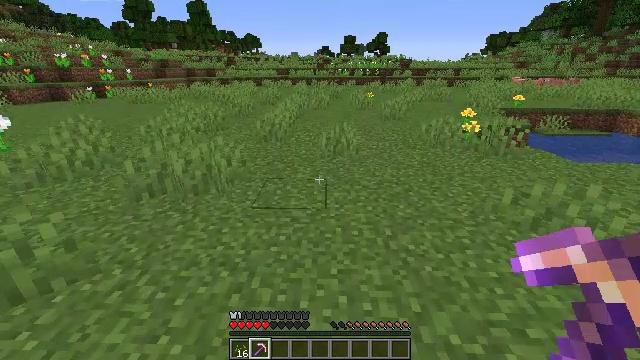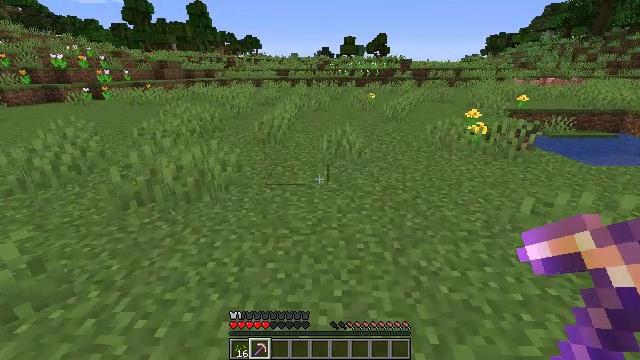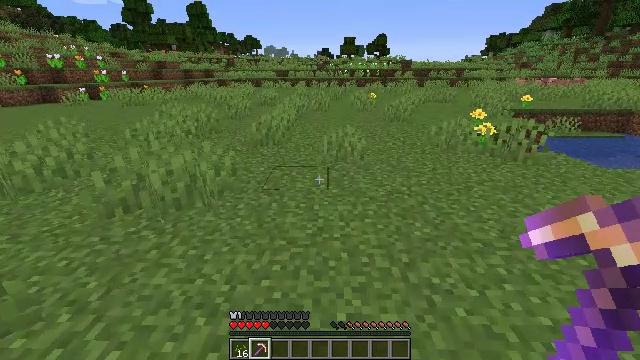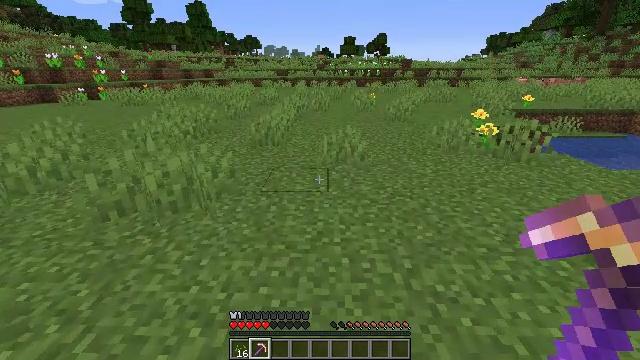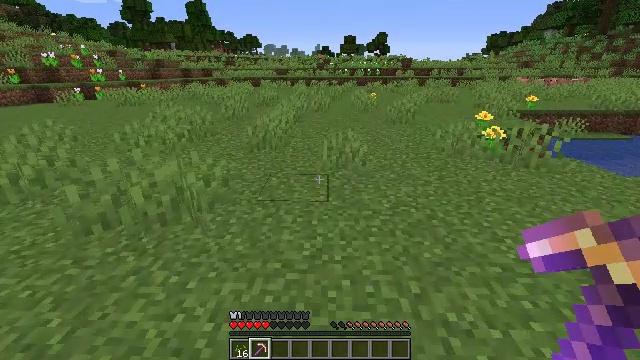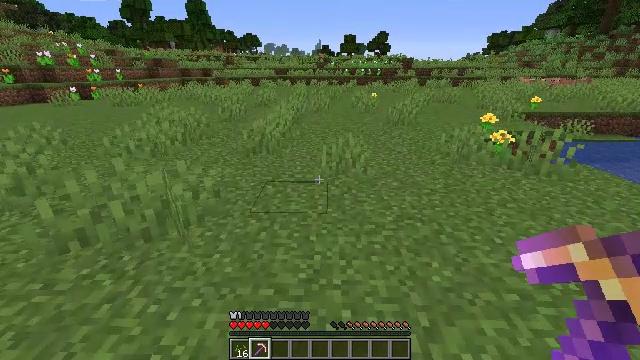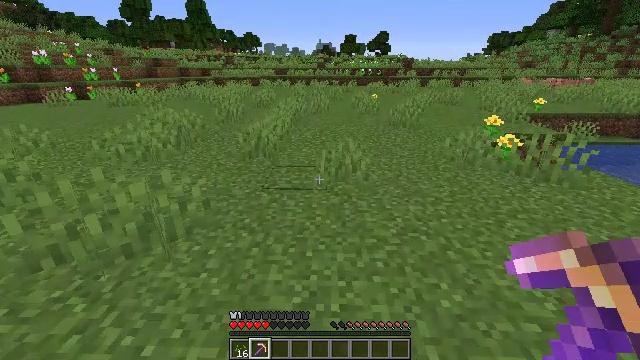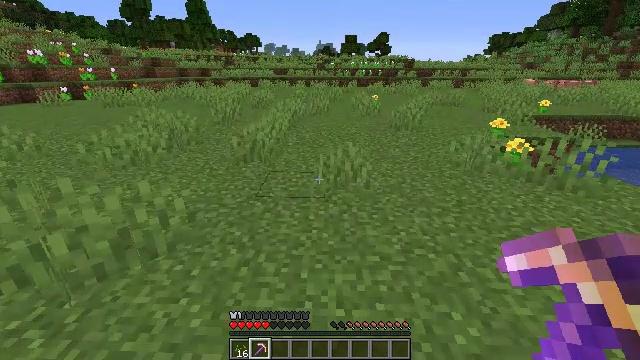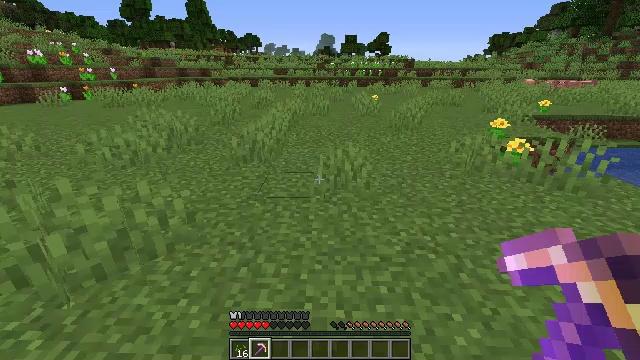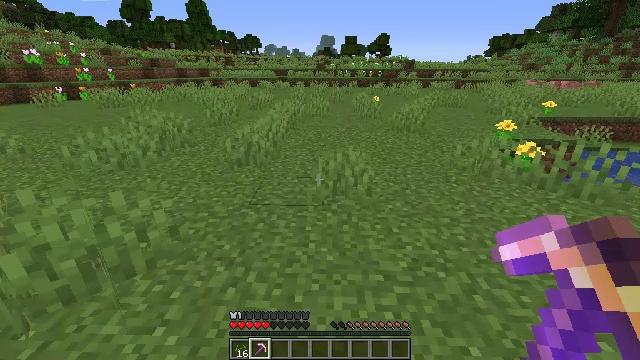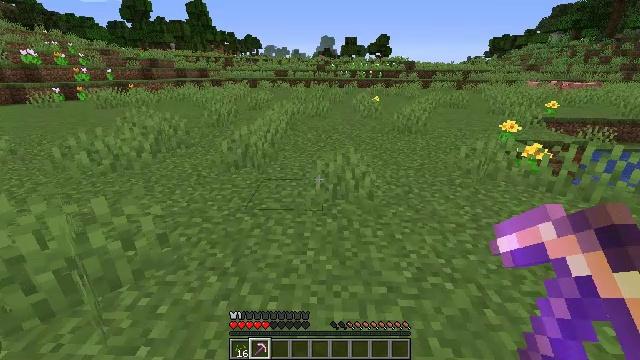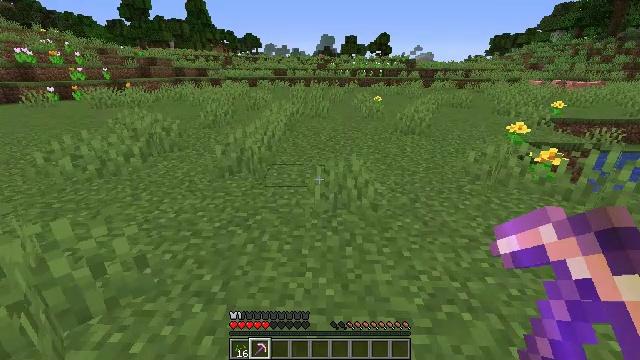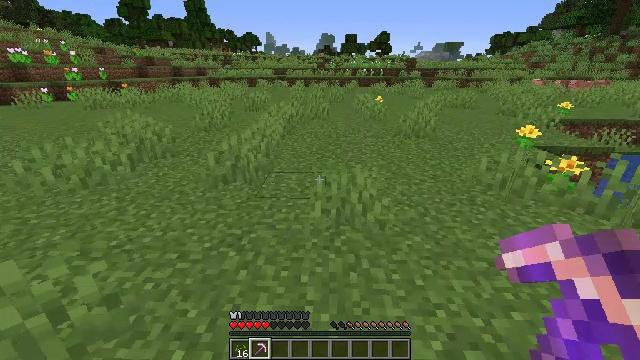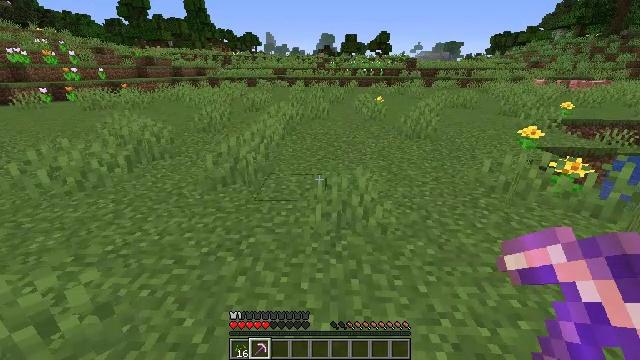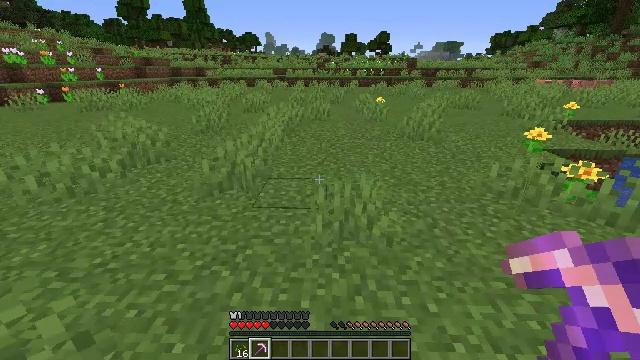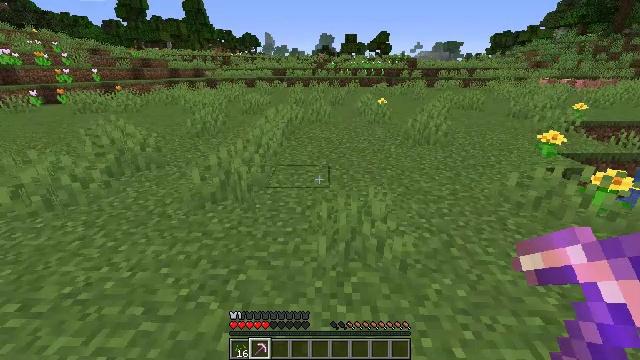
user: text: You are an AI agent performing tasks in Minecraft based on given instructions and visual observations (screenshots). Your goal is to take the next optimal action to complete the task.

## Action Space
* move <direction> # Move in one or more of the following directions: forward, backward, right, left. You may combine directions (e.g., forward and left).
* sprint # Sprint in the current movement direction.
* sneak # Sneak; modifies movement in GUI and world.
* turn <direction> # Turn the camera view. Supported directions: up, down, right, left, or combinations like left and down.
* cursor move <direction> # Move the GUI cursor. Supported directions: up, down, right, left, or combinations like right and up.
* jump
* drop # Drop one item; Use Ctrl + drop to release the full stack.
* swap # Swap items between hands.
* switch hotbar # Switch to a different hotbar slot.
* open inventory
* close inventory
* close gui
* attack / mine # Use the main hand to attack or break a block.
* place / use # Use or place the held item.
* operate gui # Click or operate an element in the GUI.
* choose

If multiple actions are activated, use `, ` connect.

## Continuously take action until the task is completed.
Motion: motion action
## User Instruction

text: Collect the grass block using a shovel.
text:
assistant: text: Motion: move forward
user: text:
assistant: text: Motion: move forward
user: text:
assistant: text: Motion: move forward
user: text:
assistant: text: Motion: move forward
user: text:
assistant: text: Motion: move forward
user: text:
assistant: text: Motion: move forward
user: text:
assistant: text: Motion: move forward
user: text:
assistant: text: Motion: move forward
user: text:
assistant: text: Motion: move forward
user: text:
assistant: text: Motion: move forward
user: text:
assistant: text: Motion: move forward
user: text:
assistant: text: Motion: move forward
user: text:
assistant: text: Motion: move forward
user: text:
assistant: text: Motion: move forward
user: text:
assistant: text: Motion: move forward
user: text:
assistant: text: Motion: move forward
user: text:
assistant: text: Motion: move forward
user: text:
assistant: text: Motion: move forward
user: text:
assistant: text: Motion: move forward
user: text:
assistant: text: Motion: move forward
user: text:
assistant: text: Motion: move forward
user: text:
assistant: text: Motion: move forward
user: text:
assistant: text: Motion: move forward
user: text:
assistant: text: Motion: move forward
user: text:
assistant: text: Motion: move forward
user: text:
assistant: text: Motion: move forward
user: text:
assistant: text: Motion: move forward
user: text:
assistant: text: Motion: move forward
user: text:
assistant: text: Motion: move forward
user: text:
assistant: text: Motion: move forward